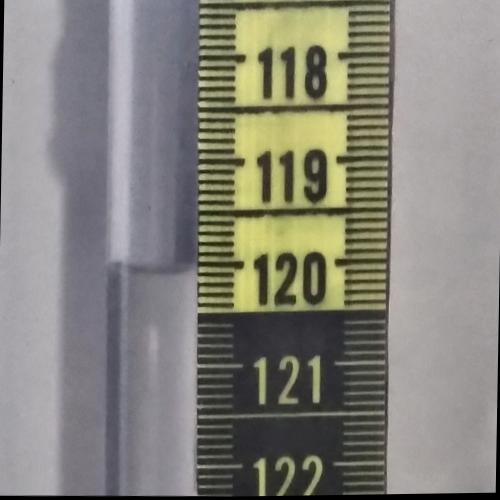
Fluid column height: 120.1 cm